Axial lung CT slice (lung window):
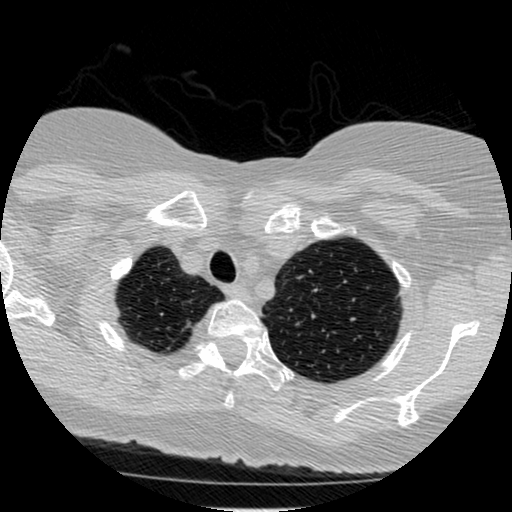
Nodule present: no